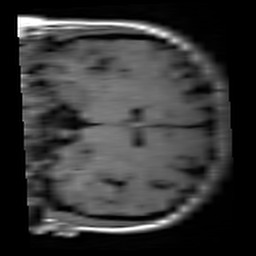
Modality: T1w
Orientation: coronal
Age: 26
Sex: female
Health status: healthy
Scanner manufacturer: siemens
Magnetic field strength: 3 T
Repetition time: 4.1 s
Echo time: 0.0085 s